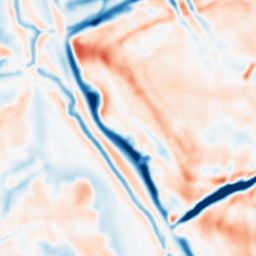
Category: multiscale
Decomposition family: dog_multiscale
Decomposition parameters: sigma_ratio: 1.6
n_scales: 3
base_sigma: 2
Upsampling method: bicubic
Upsampling parameters: scale: 2
Upsampling scale: 2